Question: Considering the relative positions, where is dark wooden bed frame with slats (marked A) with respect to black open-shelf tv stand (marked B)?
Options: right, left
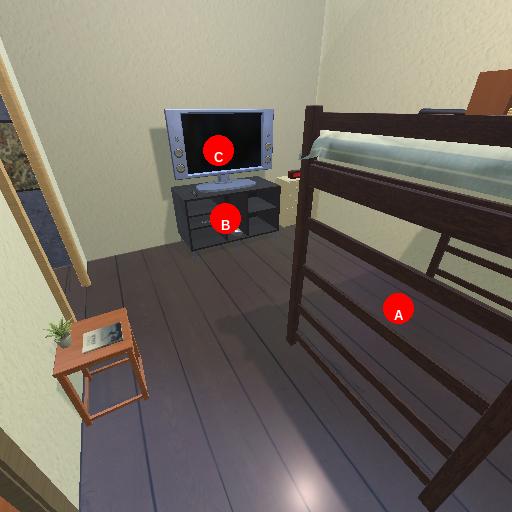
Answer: right